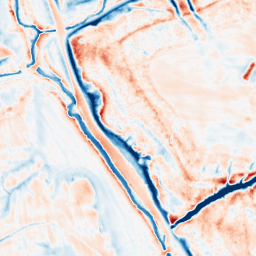
Category: classical
Decomposition family: gaussian_anisotropic
Decomposition parameters: sigma_x: 5
sigma_y: 5
Upsampling method: bilinear
Upsampling parameters: scale: 2
Upsampling scale: 2